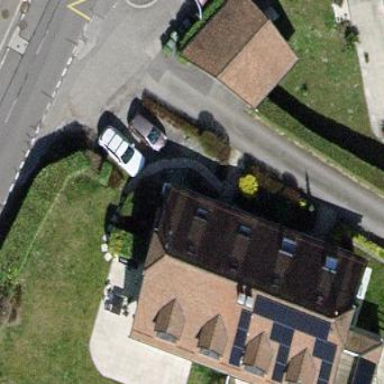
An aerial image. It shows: Semidetached house.